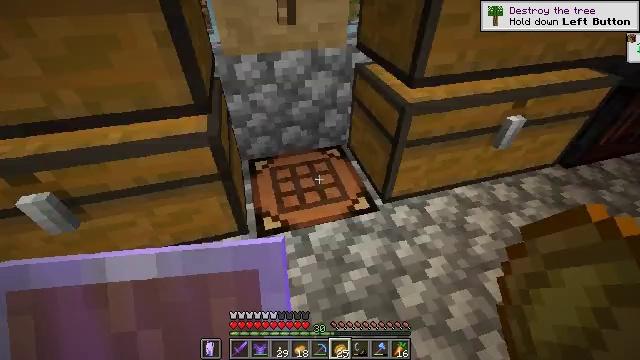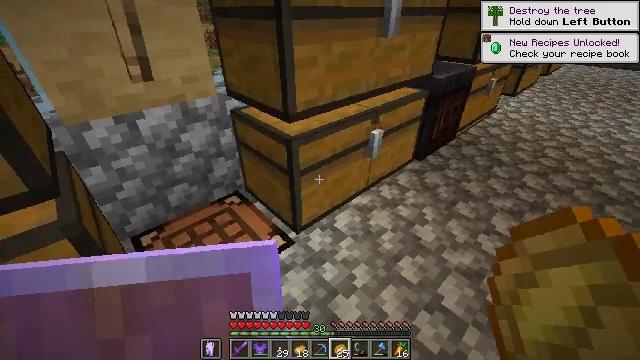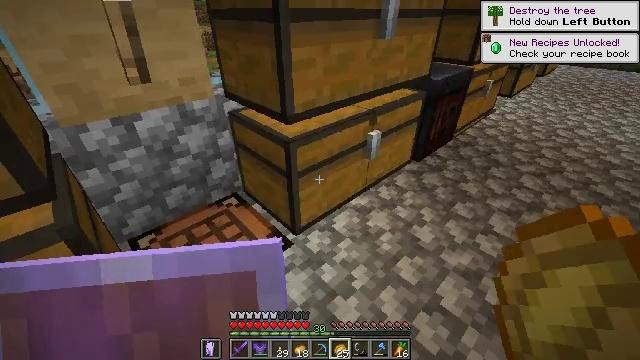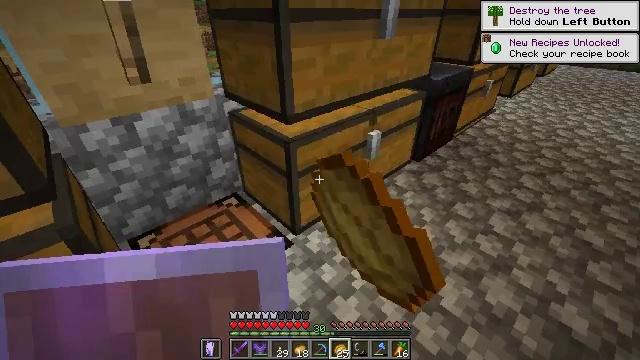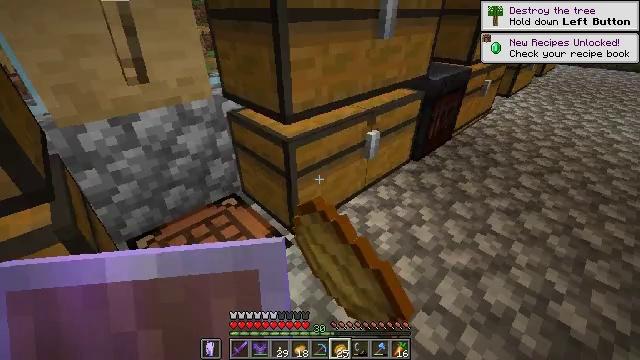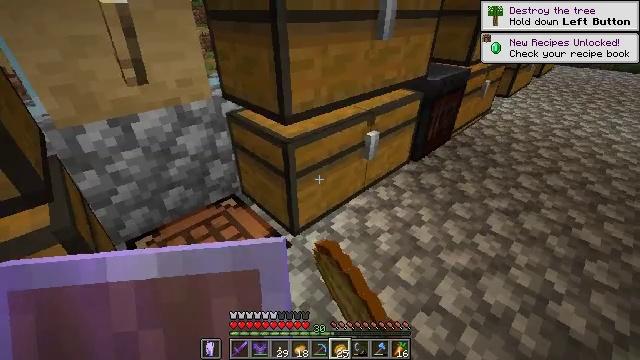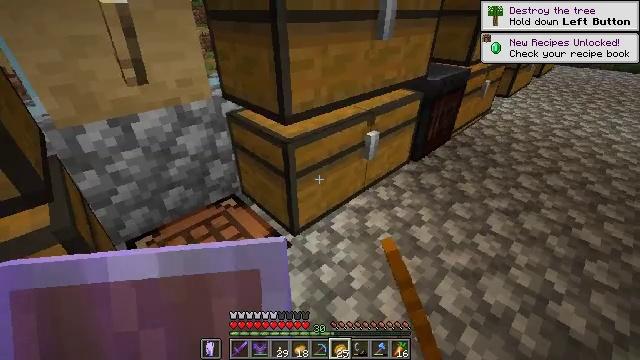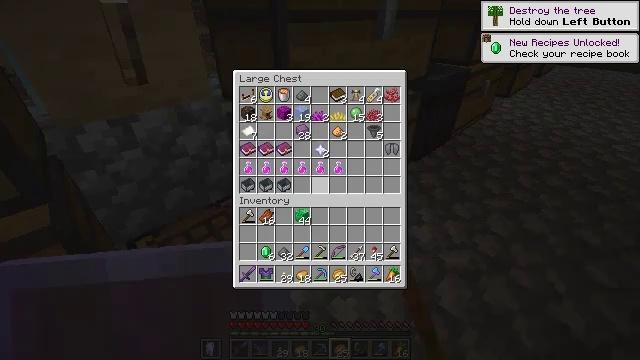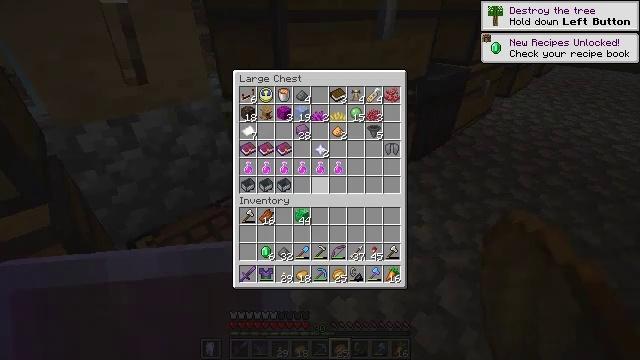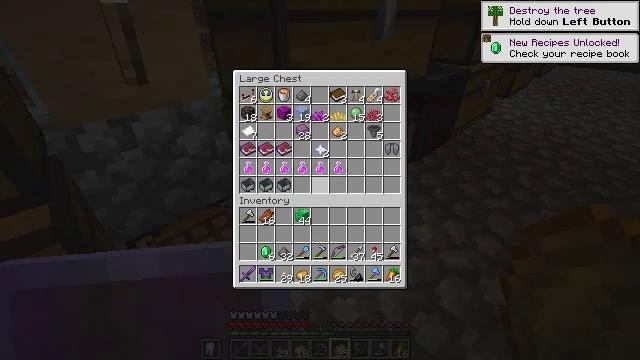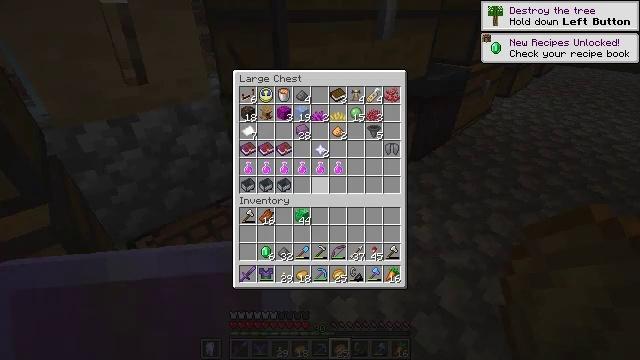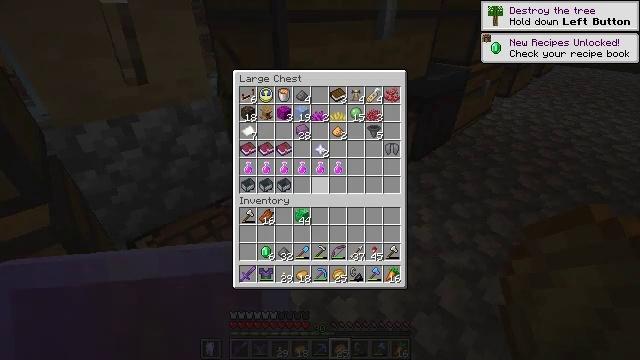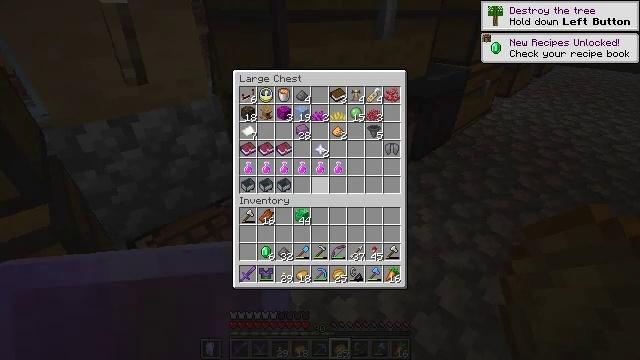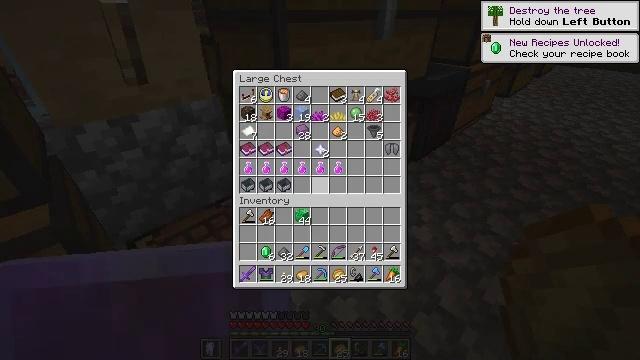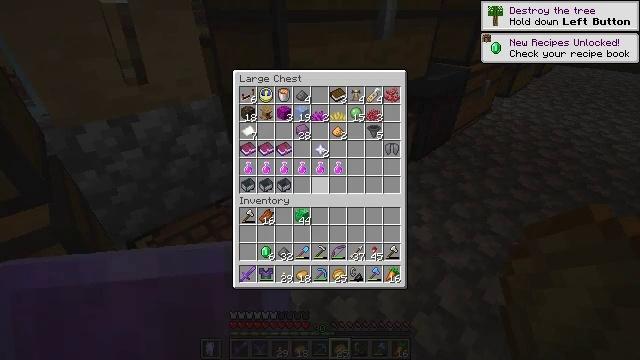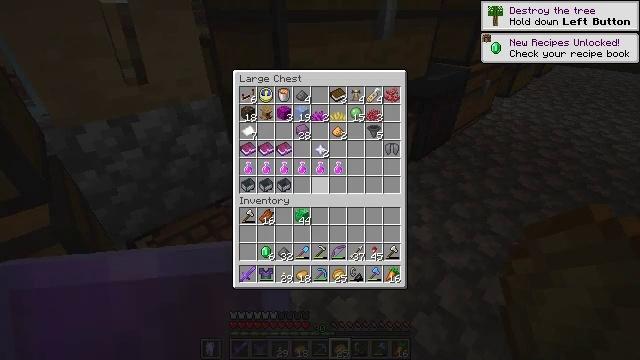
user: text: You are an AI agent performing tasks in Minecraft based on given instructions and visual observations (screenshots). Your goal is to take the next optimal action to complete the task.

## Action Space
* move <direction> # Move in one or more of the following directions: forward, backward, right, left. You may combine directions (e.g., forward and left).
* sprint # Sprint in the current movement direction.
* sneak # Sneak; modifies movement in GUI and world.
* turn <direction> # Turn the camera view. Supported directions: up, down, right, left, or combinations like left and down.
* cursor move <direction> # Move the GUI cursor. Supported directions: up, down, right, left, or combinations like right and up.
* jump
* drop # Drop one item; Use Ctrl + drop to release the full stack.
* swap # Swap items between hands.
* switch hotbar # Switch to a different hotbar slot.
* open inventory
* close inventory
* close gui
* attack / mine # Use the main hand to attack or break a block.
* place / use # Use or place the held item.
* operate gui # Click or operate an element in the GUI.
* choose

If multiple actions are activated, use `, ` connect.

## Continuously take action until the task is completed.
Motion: motion action
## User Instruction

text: Put materials on the crafting table to craft TNT.
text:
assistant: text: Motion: no_op
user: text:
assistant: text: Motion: use / place
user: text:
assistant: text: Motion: no_op
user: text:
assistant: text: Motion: no_op
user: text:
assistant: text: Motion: no_op
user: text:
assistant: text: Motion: no_op
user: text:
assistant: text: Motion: open gui
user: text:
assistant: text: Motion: no_op
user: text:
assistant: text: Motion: no_op
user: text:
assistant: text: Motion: no_op
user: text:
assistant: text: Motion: no_op
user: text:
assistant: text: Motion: no_op
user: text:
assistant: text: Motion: no_op
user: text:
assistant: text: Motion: no_op
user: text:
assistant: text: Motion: no_op
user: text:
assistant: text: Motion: no_op
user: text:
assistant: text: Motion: no_op
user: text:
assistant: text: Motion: no_op
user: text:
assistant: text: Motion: no_op
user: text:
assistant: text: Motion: no_op
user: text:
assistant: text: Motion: cursor move right
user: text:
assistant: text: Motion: cursor move right and down
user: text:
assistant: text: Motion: cursor move right and down
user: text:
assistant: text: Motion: cursor move left and down
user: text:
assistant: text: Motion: cursor move left and down
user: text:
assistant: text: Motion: cursor move left
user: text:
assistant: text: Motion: no_op
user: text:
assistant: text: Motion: no_op
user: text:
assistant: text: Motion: cursor move left
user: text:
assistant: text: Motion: no_op